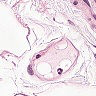
Metastatic tissue present: no